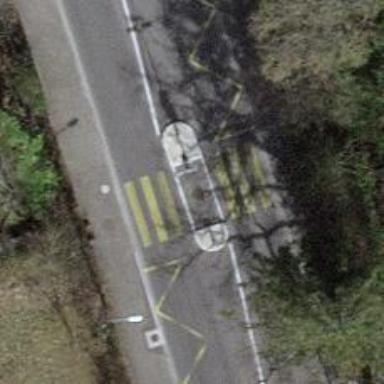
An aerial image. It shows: Crossing with island in the road.